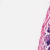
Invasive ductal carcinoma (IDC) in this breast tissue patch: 0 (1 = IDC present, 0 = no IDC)